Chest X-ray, PA view. Patient: 39 years old, sex M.
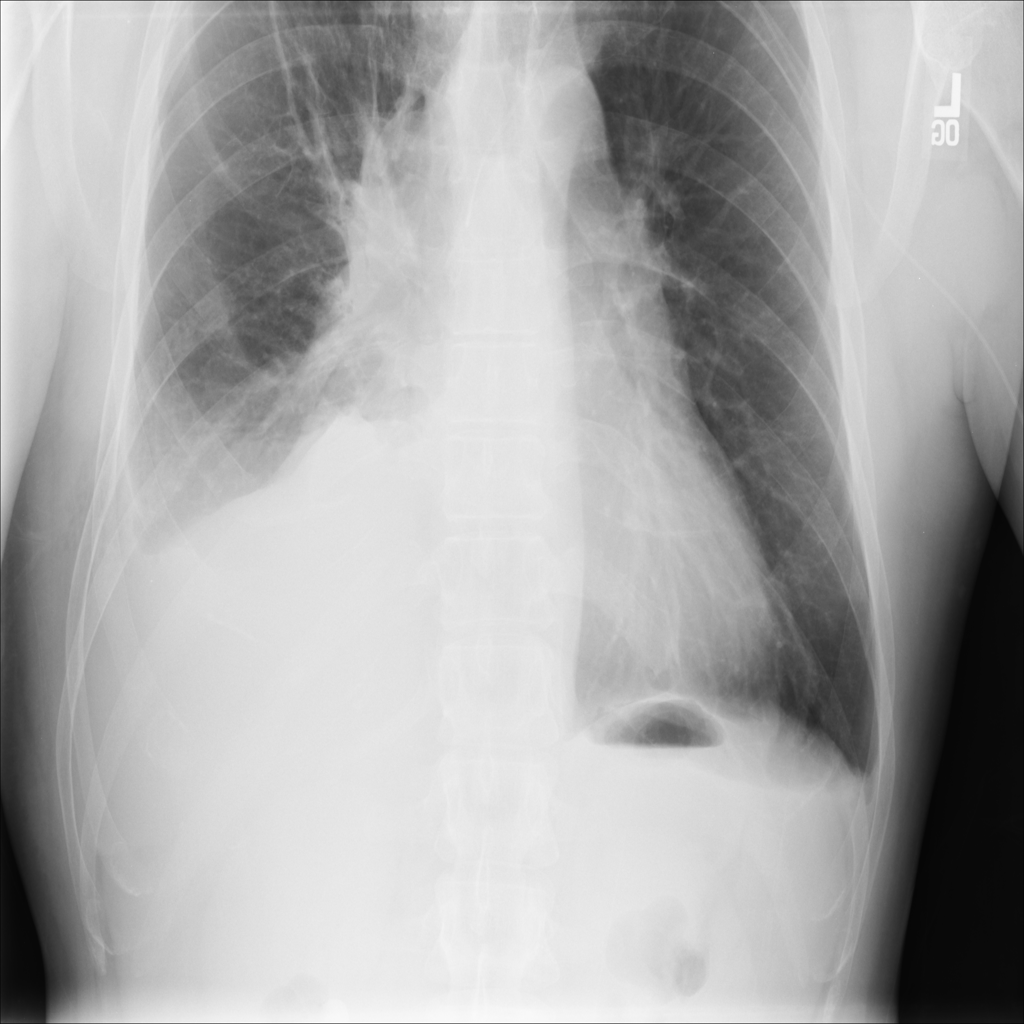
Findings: Atelectasis, Effusion, Infiltration, Mass